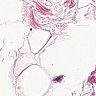
Metastatic tissue present: no